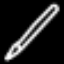
Label: pencil